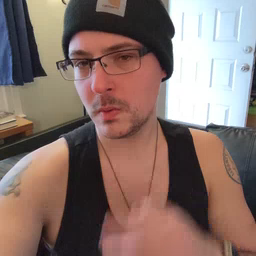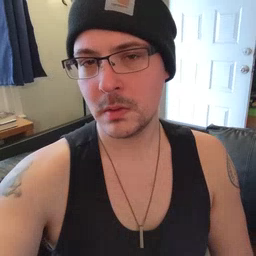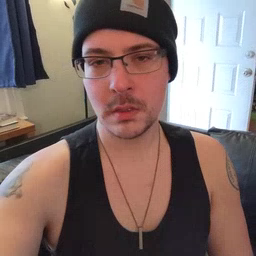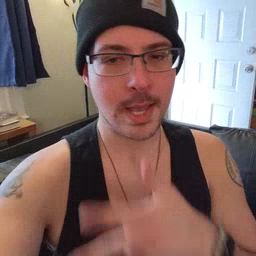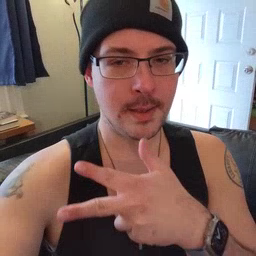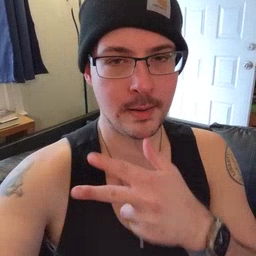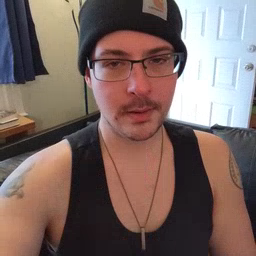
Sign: hen